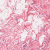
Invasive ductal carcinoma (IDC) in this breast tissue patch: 0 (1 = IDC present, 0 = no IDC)